Aerial crown-view tile of a tropical tree (Barro Colorado Island, Panama), acquired 20241014:
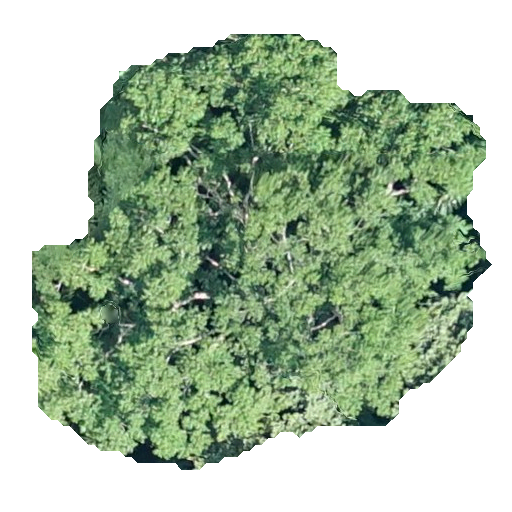
Species: Zanthoxylum ekmanii
GBIF accepted scientific name: Zanthoxylum ekmanii
Crown area: 227.834 m²